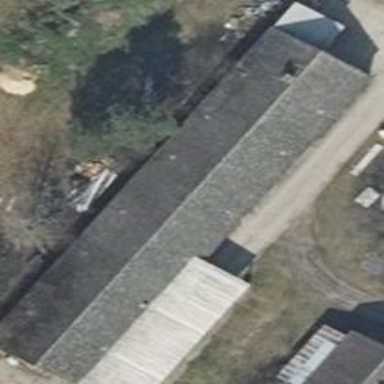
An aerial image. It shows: Building with gabled roof oriented along its length. The roof is grey in color.